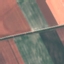
Land use / land cover: AnnualCrop